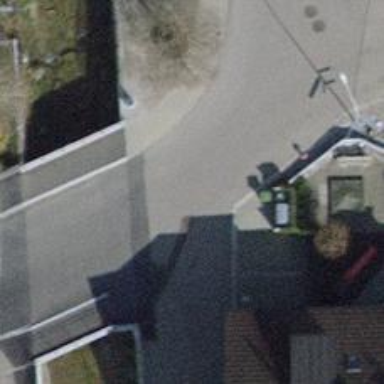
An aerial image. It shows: Residential road with separate asphalt sidewalk.